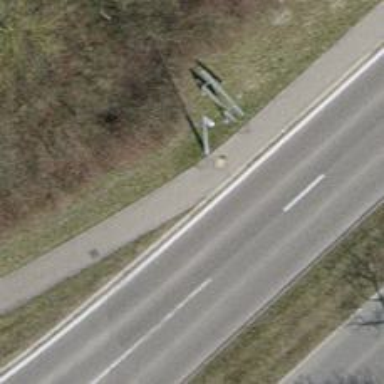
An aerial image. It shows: Asphalt cycleway.